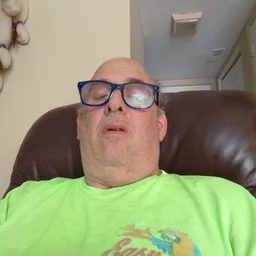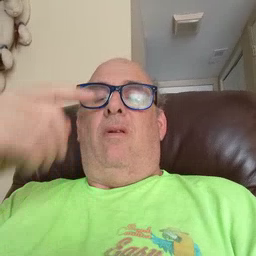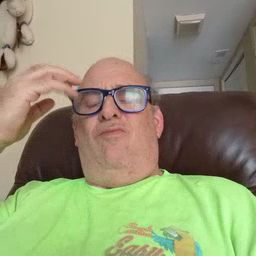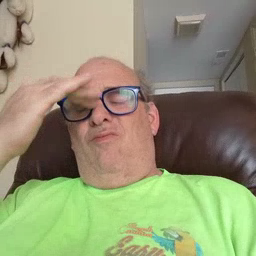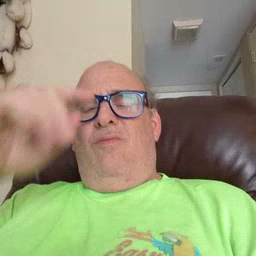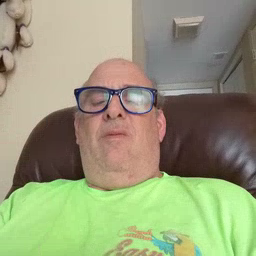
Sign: think